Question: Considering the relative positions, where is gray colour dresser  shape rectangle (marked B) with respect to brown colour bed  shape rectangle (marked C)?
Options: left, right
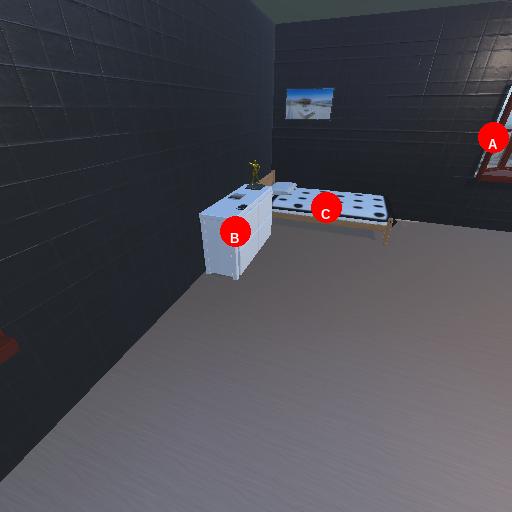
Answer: left